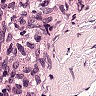
Metastatic tissue present: no